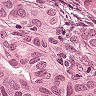
Metastatic tissue present: yes